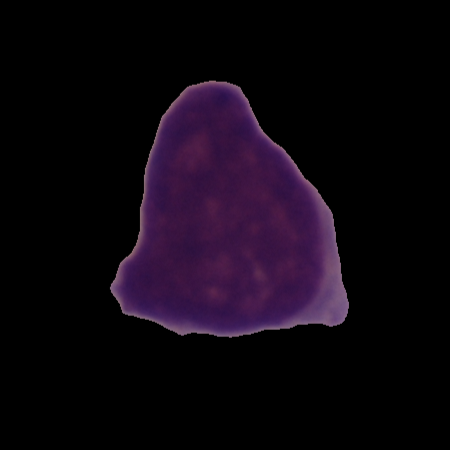
Label: cancer